Field crop: tomato
Growth stage: 1
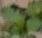
Species: solanum